Question: I have made a simple application in lwjgl and created simple gui. For now I have frame and panel. But there is a problem.
Because (Display 800x600) when I make panel on Panel(x,y,w,h) (0,0,64,64) everything works fine, but when I create it on other position (x,y where point 0,0 is in left upeper corner) it render moved panel.

The white space is my panel which should change color when I drag mouse on it. It is created on (417,417,64,64), but it's rendered on somethink like (90,90).
I have rendered fonts to show all of itss positions. The blue box I draw on this image is where it should be and it looks like there the panel is, because the white space is changing color when I drag mouse there, but this white space should be there.
My code looks like that:
I am adding all components to HashMap like Panels.
'''
glColor3f(backgroundColor.getRed(), backgroundColor.getGreen(),
backgroundColor.getBlue());
if (hasFocus()) {
glColor3f(1f, 0f, 0f);
}
glPushMatrix();
glRecti(getX(), getY(), getWidth(), getHeight());
glPopMatrix();
'''
And initGL method:
'''
glMatrixMode(GL_PROJECTION);
glLoadIdentity();
glScalef(1.0f, 1.0f, 1.0f);
glOrtho(0, 800, 600, 0, 1, -1);
glFrustum(-1, 1, -1, 1, 0.0, 40.0);
glViewport(0, 0, Display.getWidth(), Display.getHeight());
glMatrixMode(GL_MODELVIEW);
glEnable(GL_BLEND);
glBlendFunc(GL_SRC_ALPHA, GL_ONE_MINUS_SRC_ALPHA);
glShadeModel(GL_SMOOTH);
'''
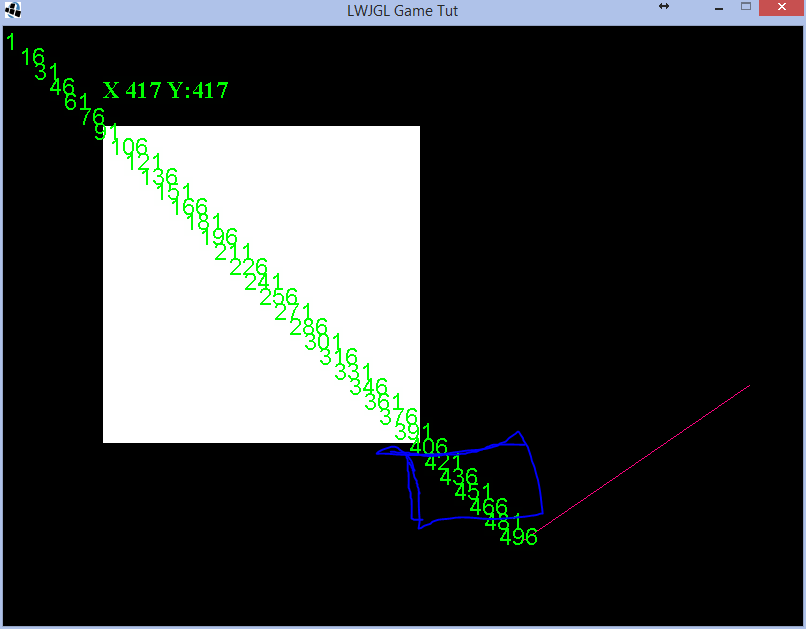
Answer: glRecti doesn't work that way it expects the coordinates of the corners
so instead you should do:
'''
glRecti(getX(), getY(), getX()+getWidth(), getY()+getHeight());
'''